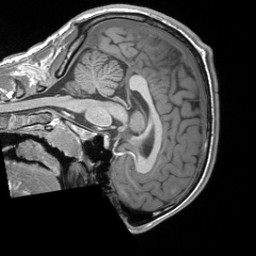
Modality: T1w
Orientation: sagittal